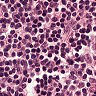
Metastatic tissue present: no